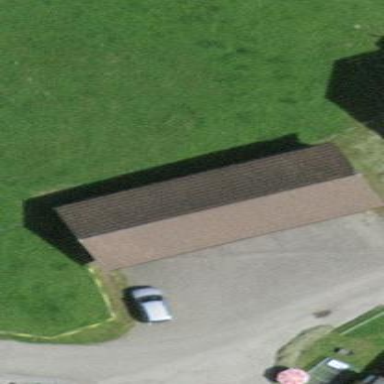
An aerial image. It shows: Garage.